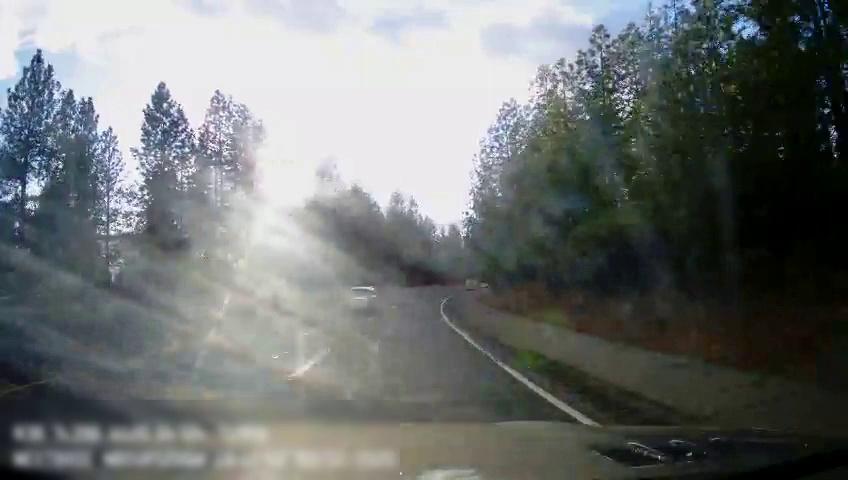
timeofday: Day
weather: Sunny
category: Drivable Space
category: Vehicles | Van
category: Vehicles | Car
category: Lanes | Alternate Lane
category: Lanes | Current Lane
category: Lanes | Alternate Lane